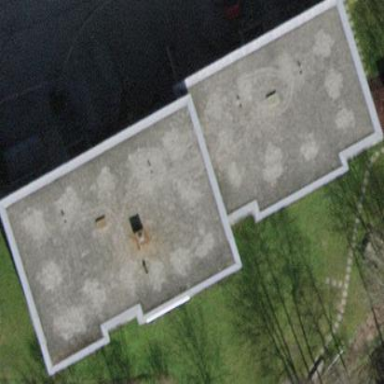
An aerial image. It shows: Flat-roofed apartment building.